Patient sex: F
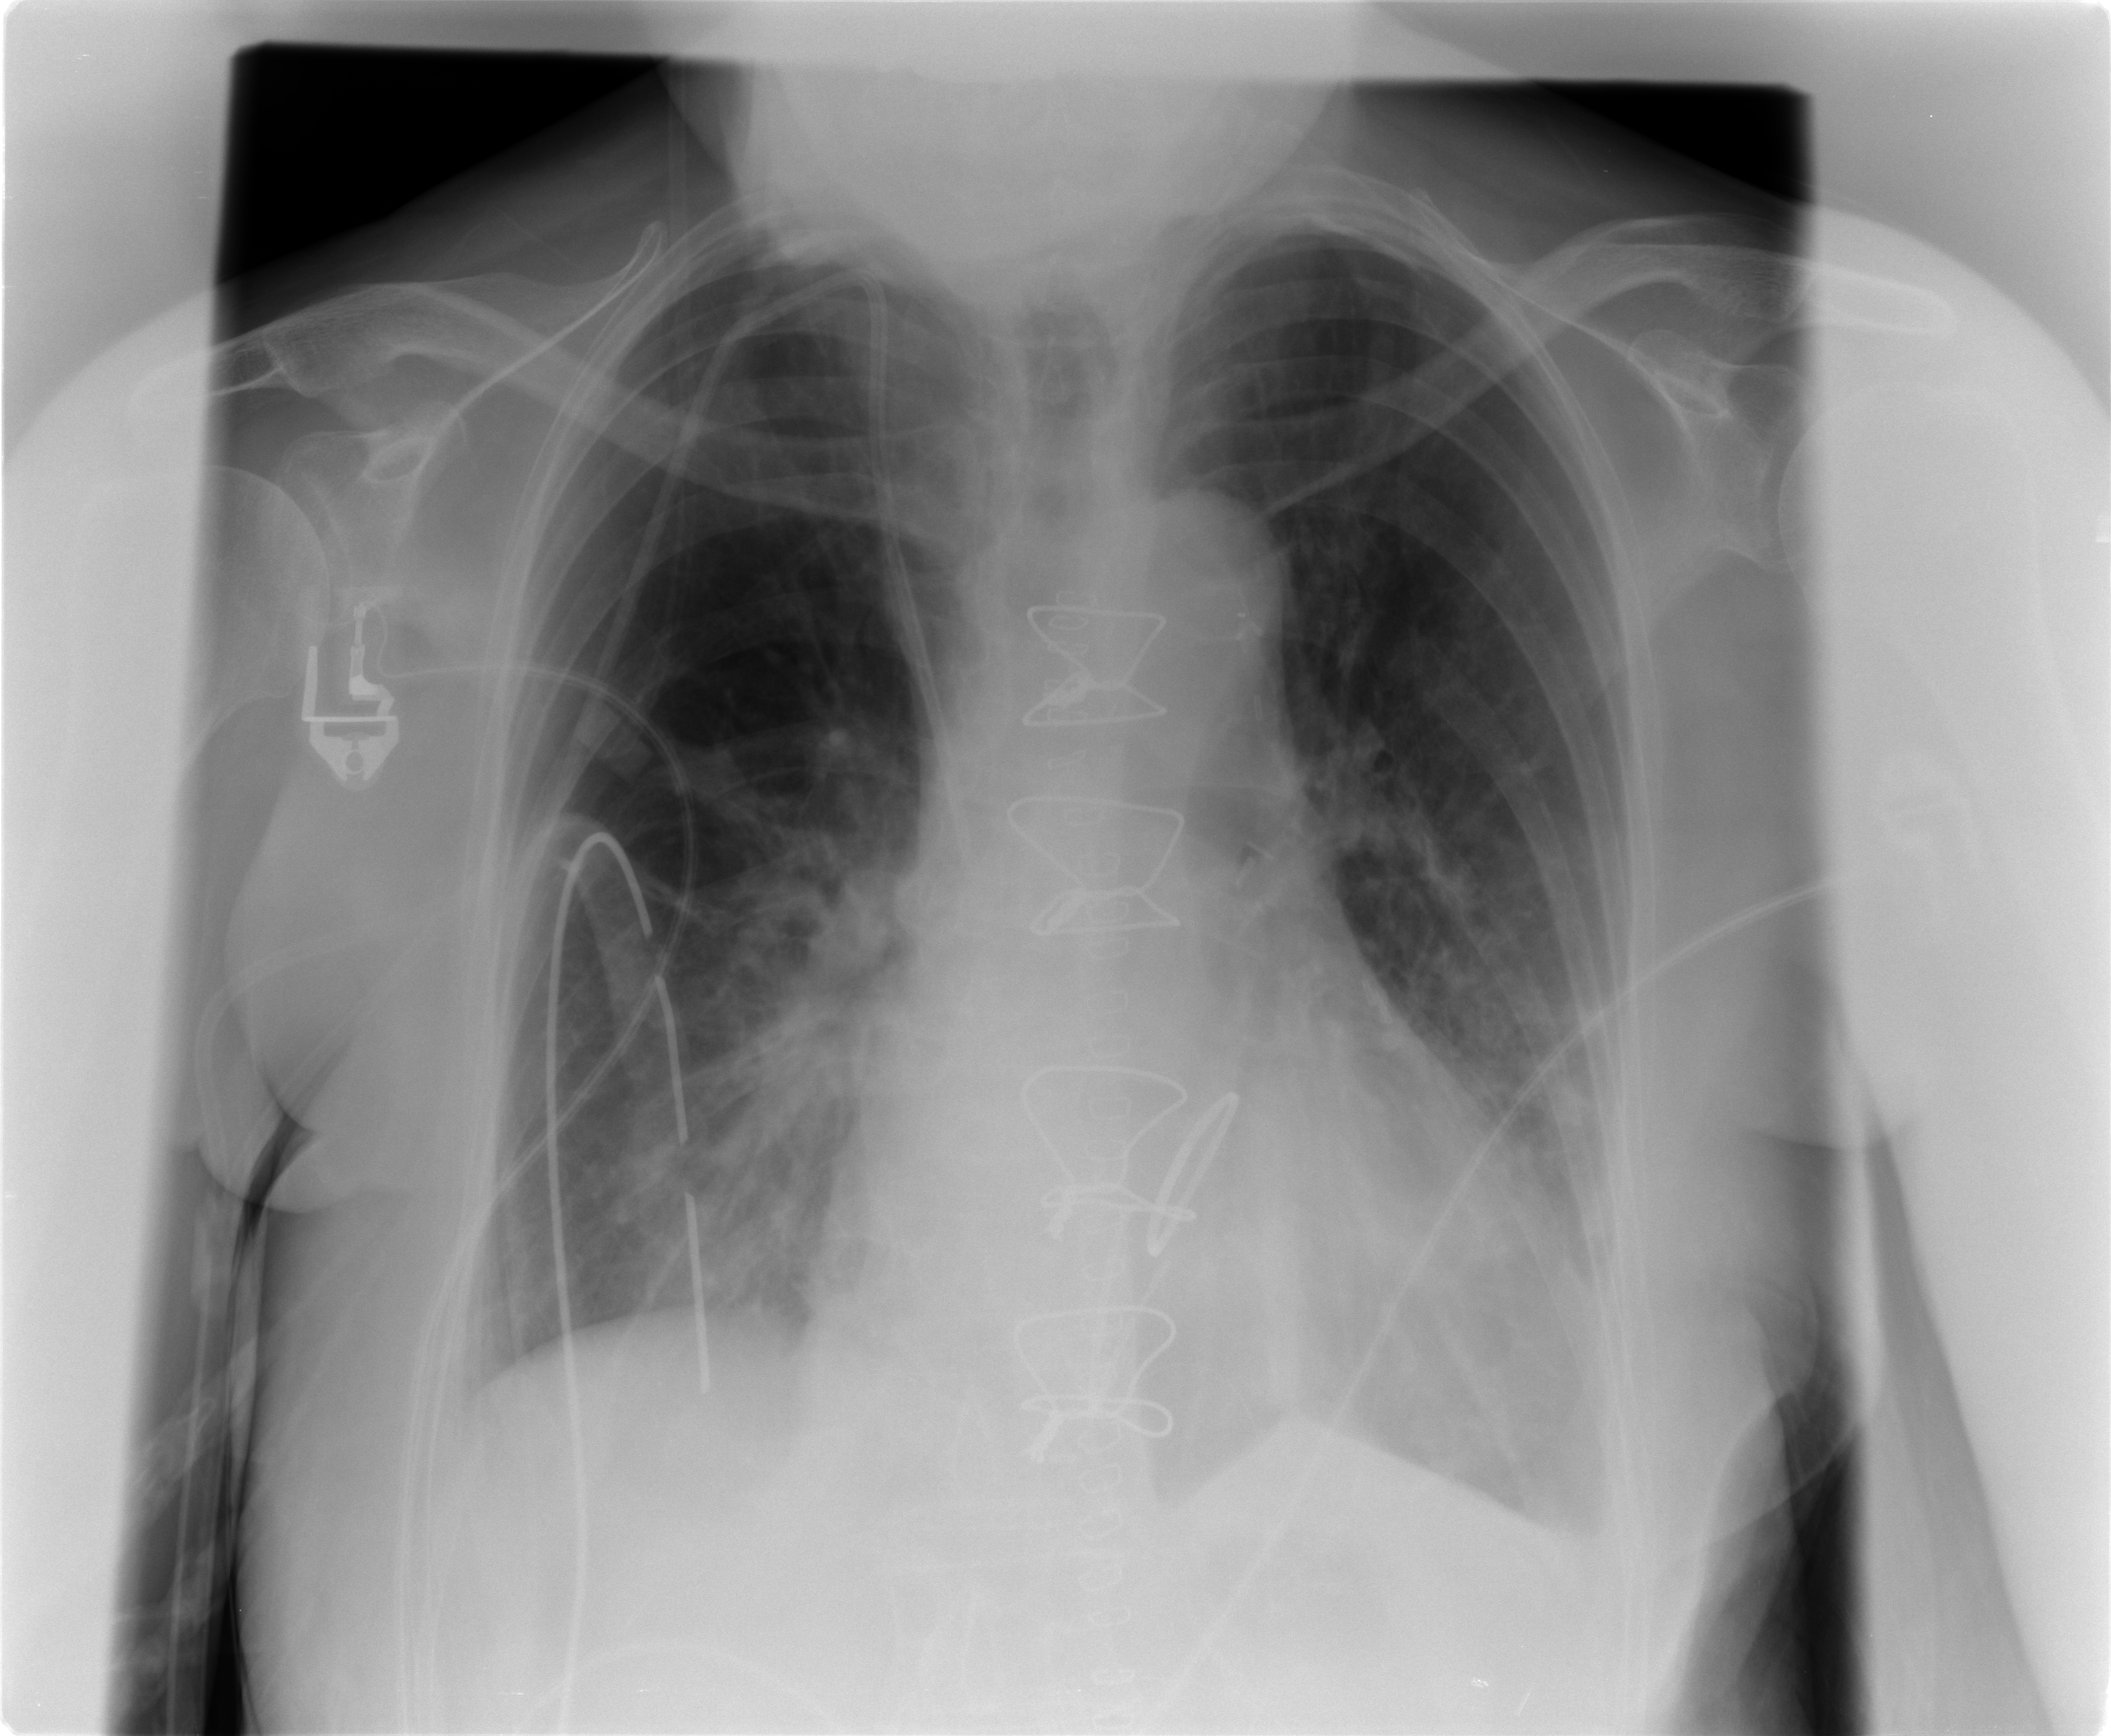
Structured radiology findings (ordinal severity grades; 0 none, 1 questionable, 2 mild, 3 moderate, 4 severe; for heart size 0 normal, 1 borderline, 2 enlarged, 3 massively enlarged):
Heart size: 2
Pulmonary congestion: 2
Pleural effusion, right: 1
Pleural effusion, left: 2
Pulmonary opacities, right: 2
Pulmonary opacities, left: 2
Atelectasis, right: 2
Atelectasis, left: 2